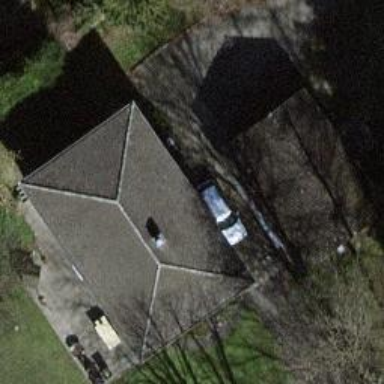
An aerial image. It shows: Garage.